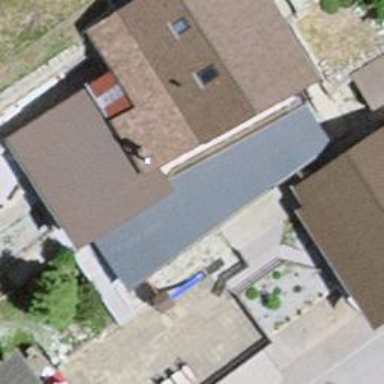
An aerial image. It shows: Simple house.